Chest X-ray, PA view. Patient: 21 years old, sex M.
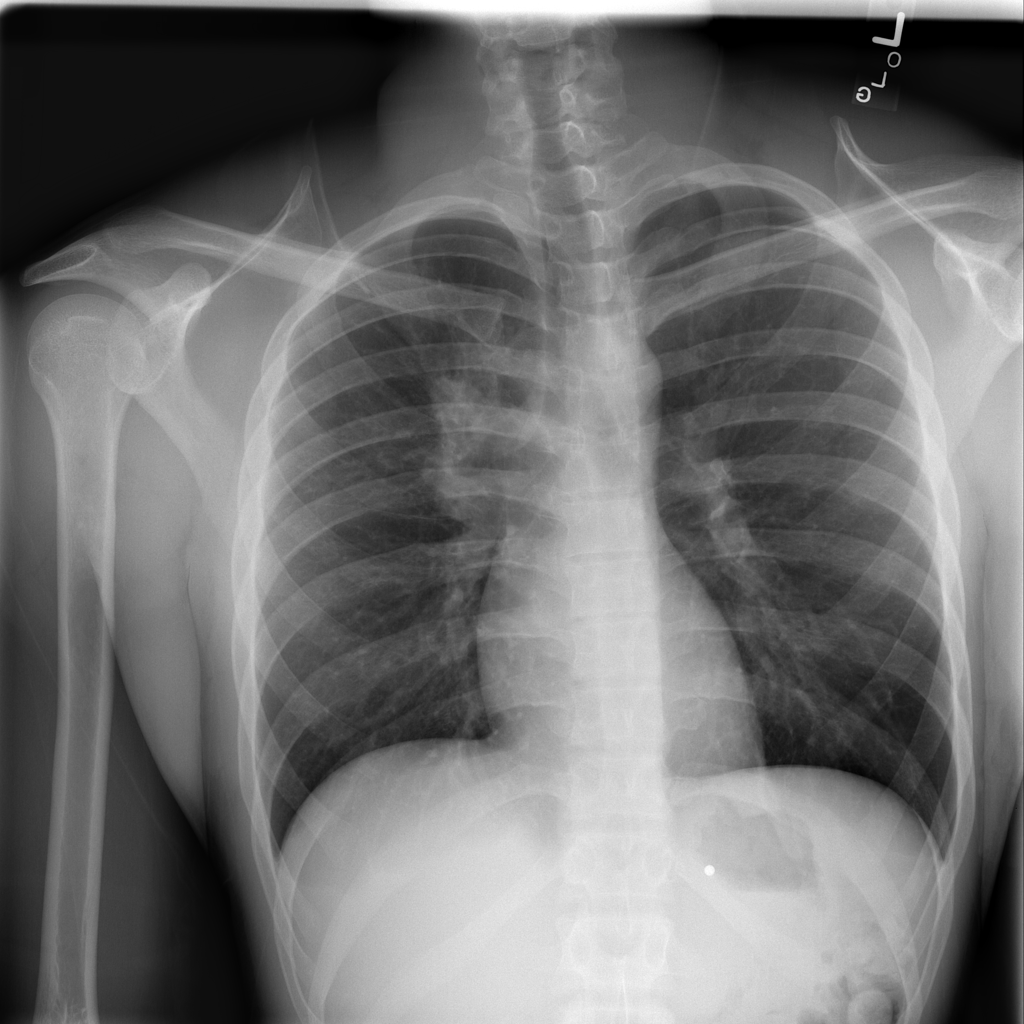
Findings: Mass